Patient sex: F
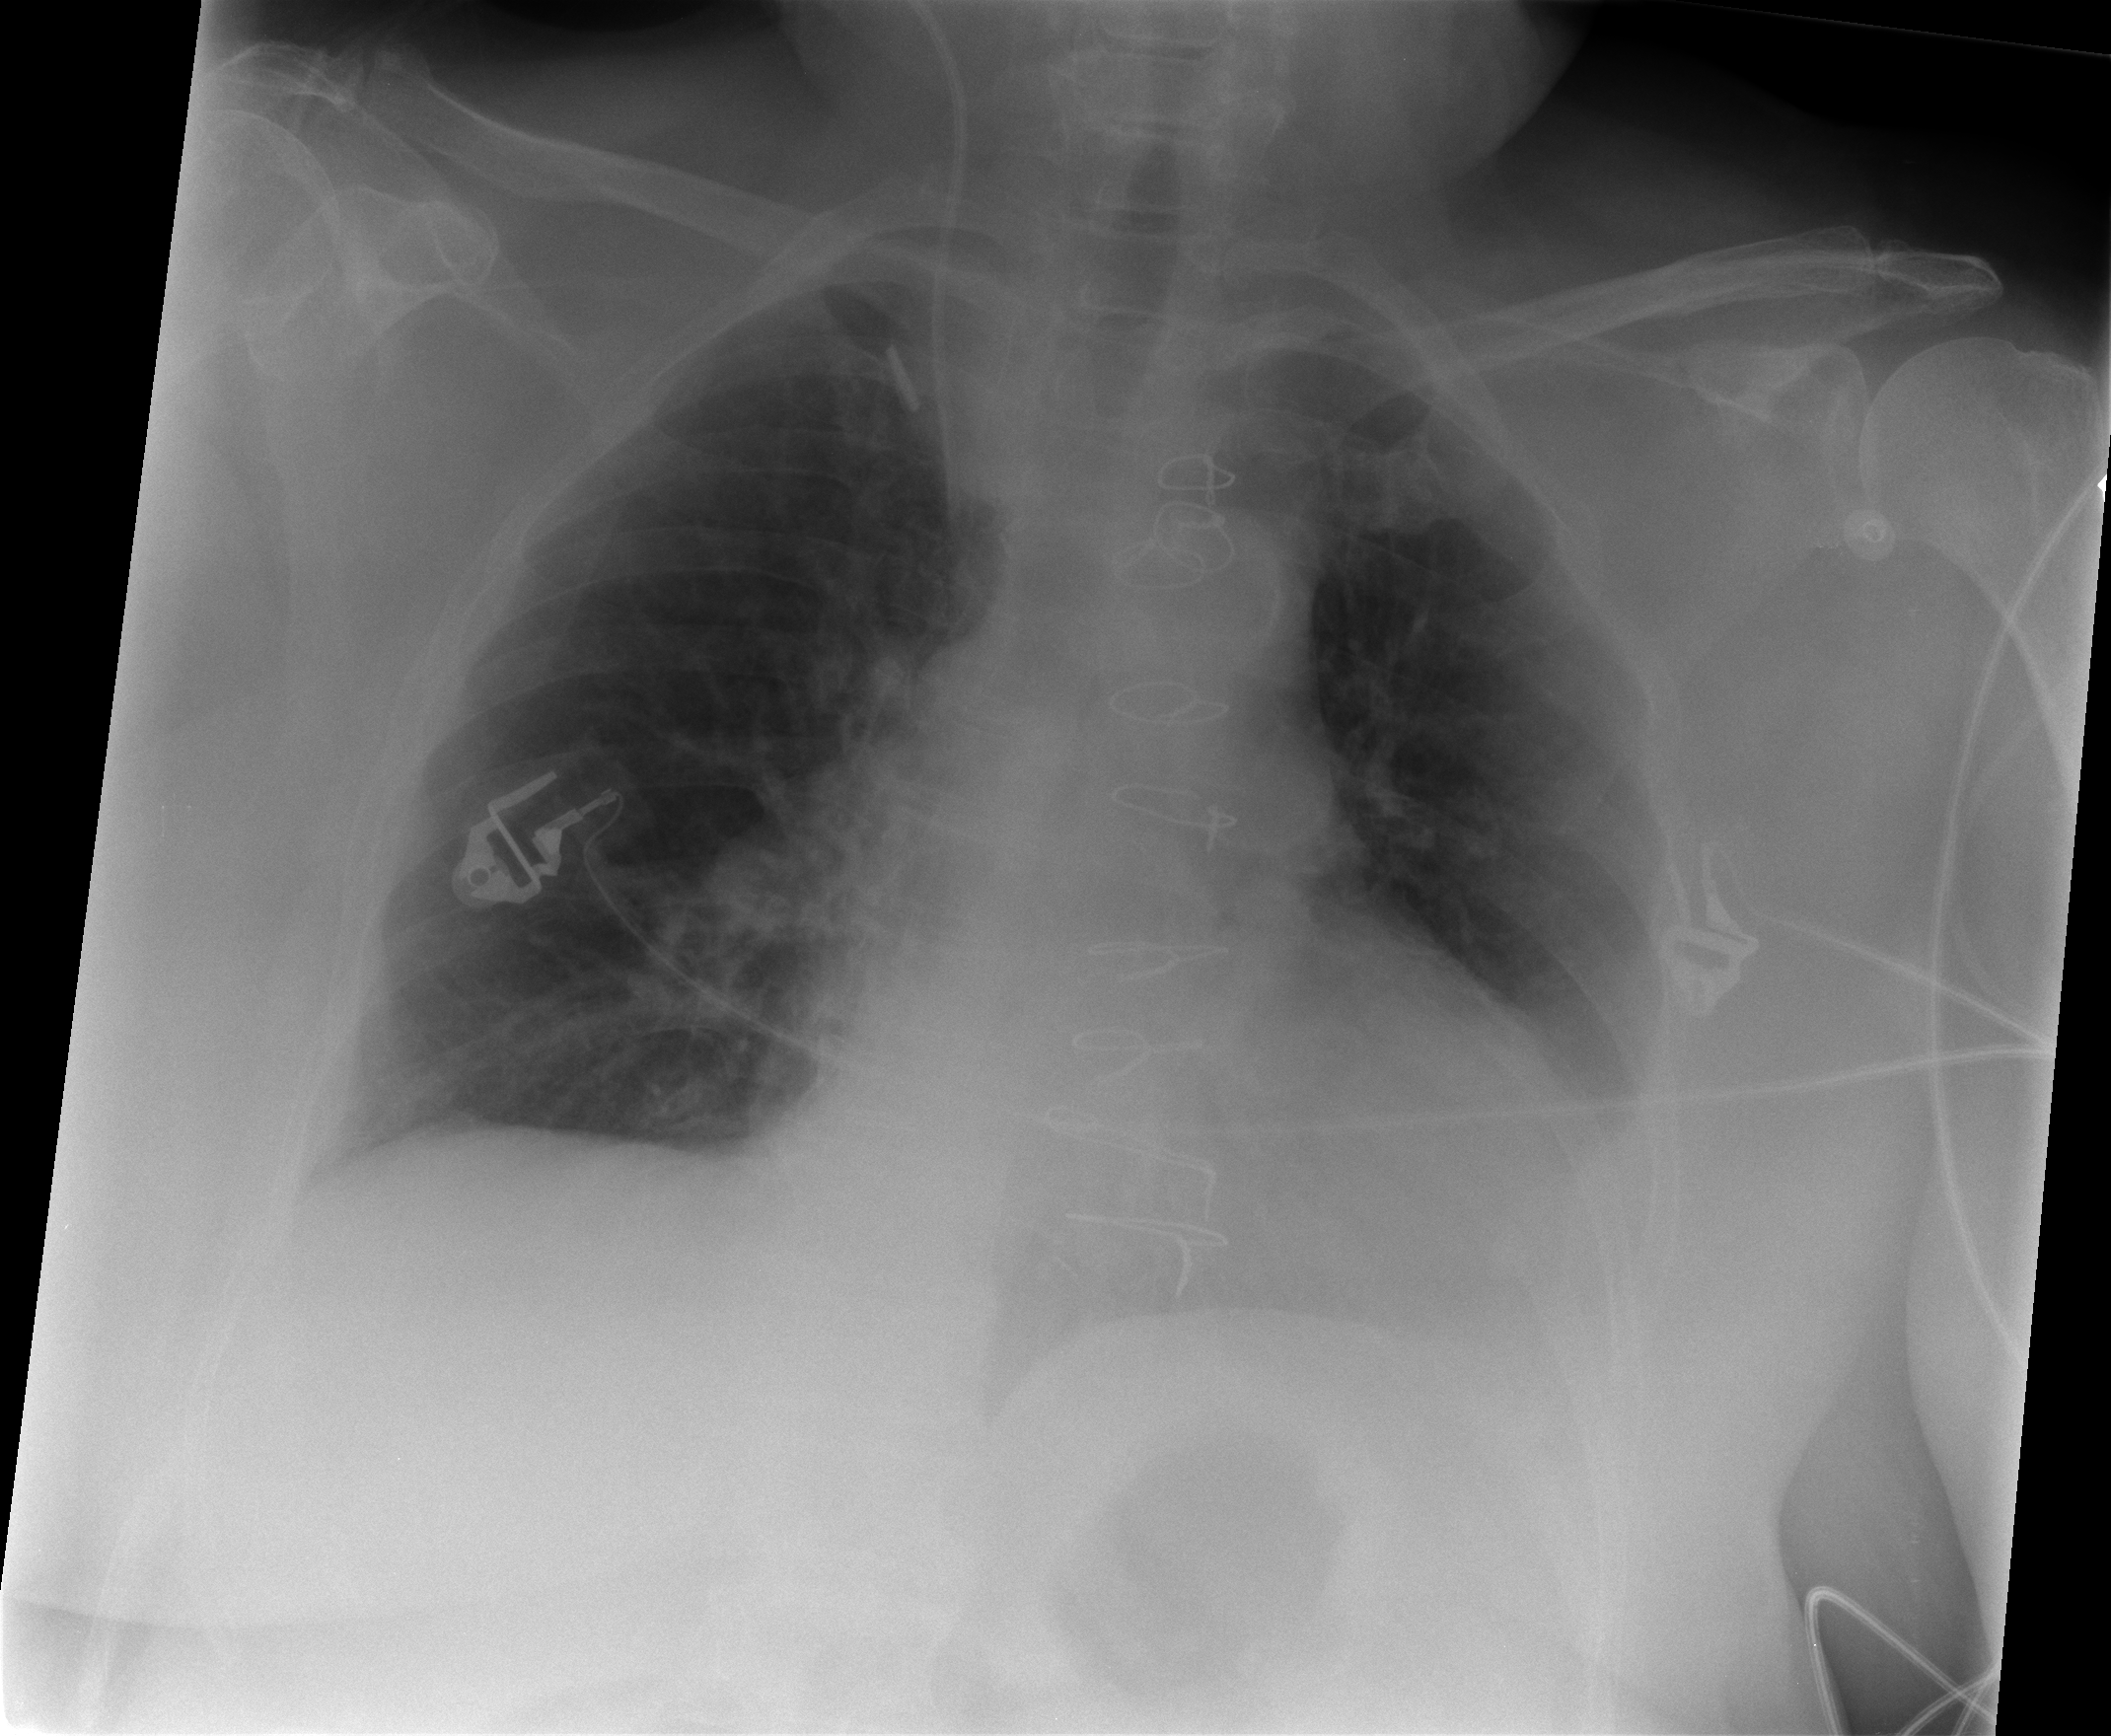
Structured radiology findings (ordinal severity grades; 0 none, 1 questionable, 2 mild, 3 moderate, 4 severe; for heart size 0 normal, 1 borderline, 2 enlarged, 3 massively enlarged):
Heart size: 2
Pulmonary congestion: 1
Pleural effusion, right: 0
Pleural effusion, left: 0
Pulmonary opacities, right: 0
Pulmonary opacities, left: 0
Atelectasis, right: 0
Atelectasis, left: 0